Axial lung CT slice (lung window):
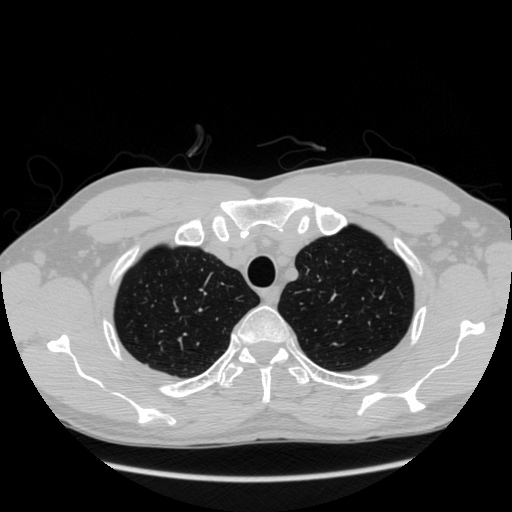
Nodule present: no